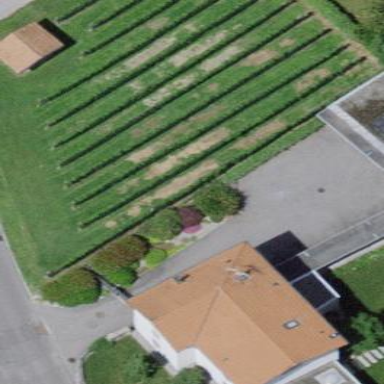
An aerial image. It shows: Vineyard with grape crops.